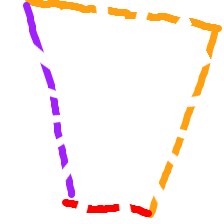
Shape: trapezoid